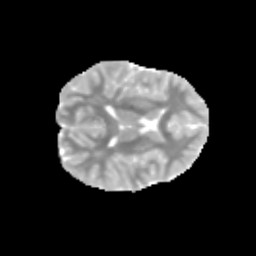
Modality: MD
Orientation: axial
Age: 11
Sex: female
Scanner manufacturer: siemens
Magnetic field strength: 3 T
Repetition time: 3.8 s
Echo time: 0.07 s